Field crop: maize
Growth stage: 2
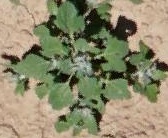
Species: maize